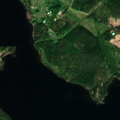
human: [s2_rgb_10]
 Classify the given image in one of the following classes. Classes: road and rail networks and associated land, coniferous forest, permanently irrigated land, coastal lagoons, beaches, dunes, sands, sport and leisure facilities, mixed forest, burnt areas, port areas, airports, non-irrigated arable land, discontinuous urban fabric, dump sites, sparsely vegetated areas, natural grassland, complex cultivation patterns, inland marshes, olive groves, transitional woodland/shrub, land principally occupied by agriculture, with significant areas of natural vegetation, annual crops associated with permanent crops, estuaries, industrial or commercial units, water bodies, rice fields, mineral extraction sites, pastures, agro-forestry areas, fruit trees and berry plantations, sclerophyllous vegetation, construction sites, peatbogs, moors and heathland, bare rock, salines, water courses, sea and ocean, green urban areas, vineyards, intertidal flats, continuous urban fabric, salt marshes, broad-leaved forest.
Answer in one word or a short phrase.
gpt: land principally occupied by agriculture, with significant areas of natural vegetation, mixed forest, water bodies